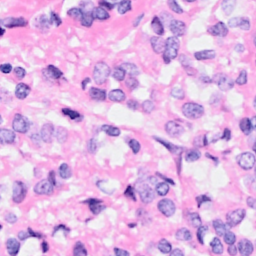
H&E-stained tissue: Breast